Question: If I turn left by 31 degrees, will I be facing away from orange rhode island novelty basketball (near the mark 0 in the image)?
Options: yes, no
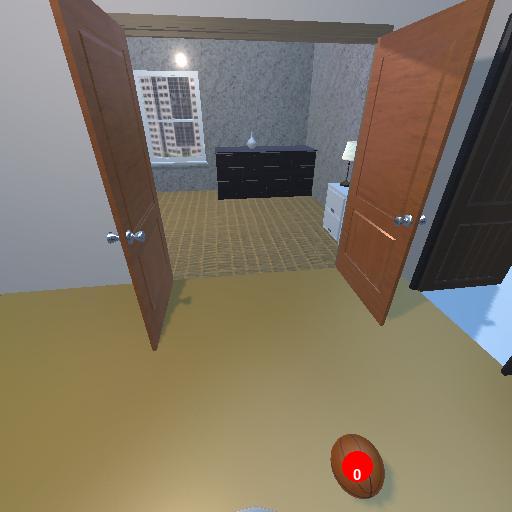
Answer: yes